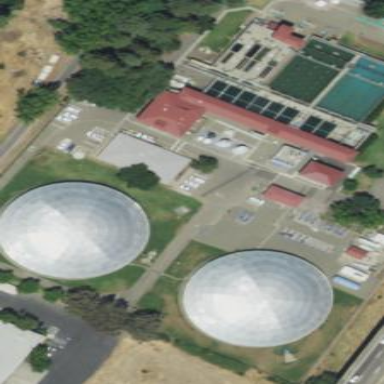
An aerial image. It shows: Man-made water works facility.